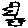
Label: bird